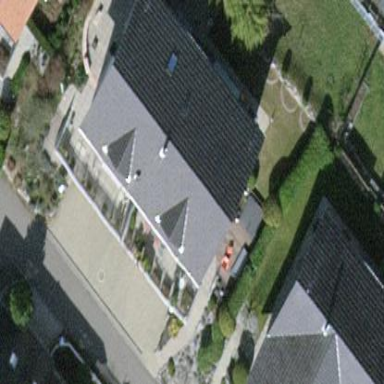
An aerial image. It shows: Terrace building.